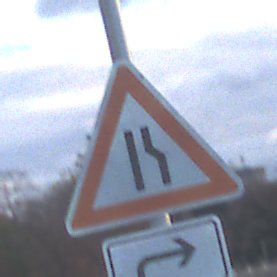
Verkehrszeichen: EinseitigVerengteFahrbahnRechts
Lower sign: RichtungsangabeDurchPfeile5
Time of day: SunriseSunset
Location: Outdoor (Suburban)
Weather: PartlyCloudy
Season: NotSpecified
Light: Natural